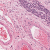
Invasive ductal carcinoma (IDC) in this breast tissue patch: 1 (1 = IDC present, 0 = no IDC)